Interaction volume radius: 5 \u00c5
Interaction volume height: 15 \u00c5
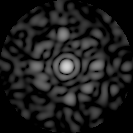
Disorder parameter: 0.8686